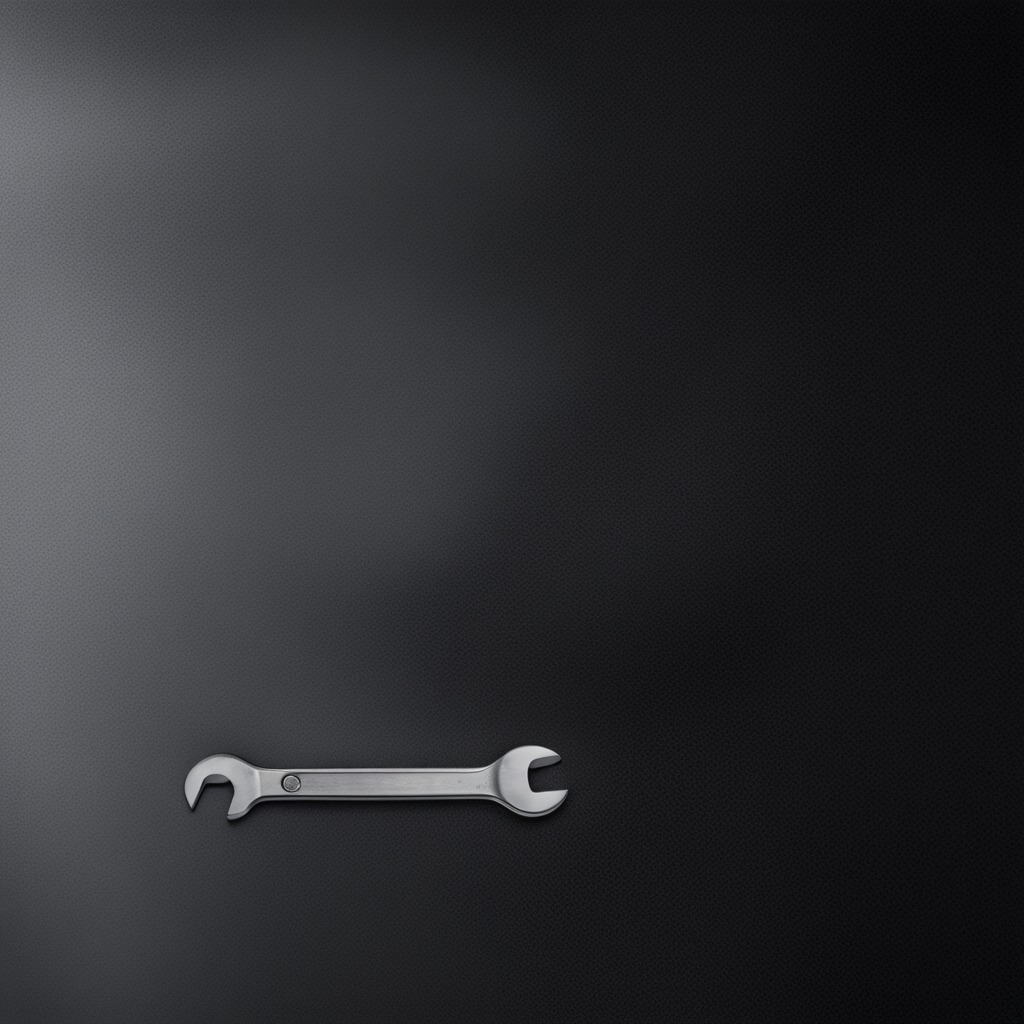
An wrench lies on a clean granite tabletop covered with a black rubber mat inside a workshop under bright overhead lighting crisp shadows high clarity worn but beneath the mat.